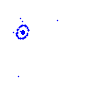
Particle: kaon